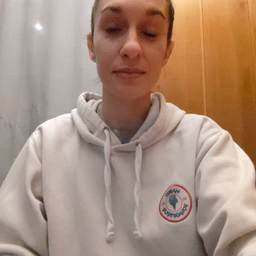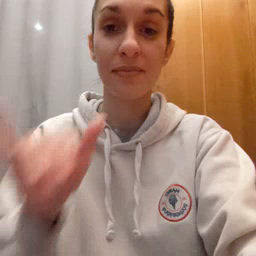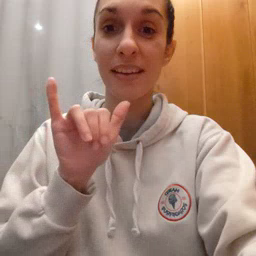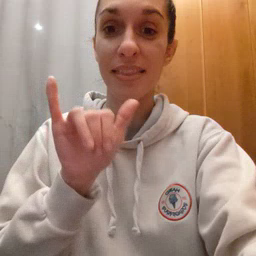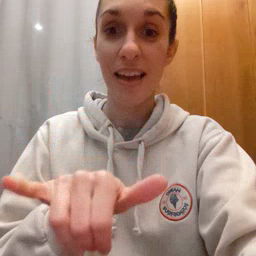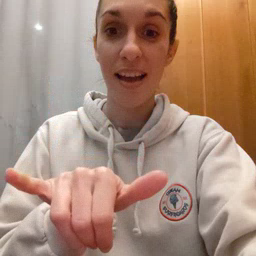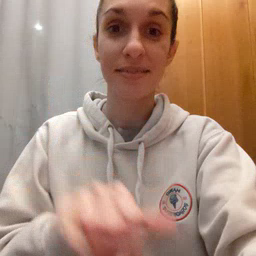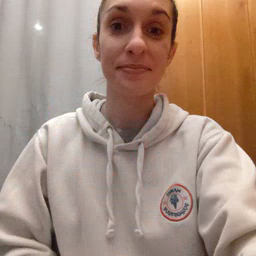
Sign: that